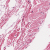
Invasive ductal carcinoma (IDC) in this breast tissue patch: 0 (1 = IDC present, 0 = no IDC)